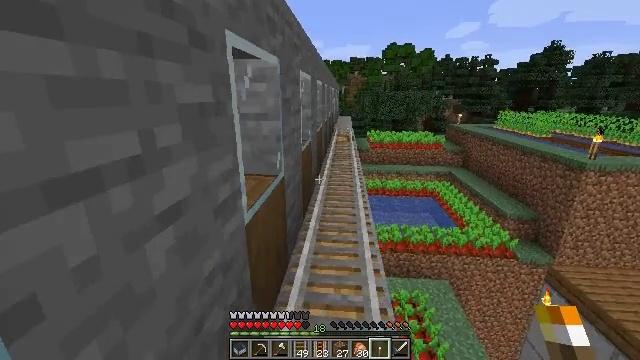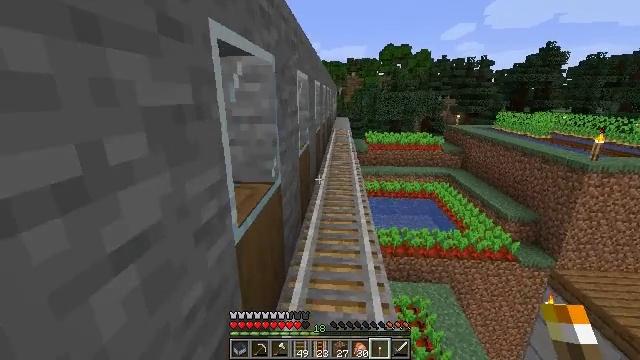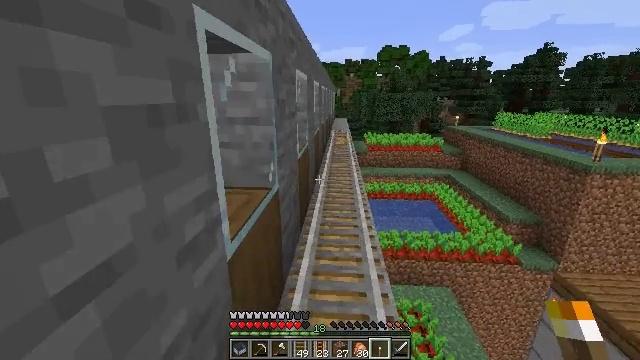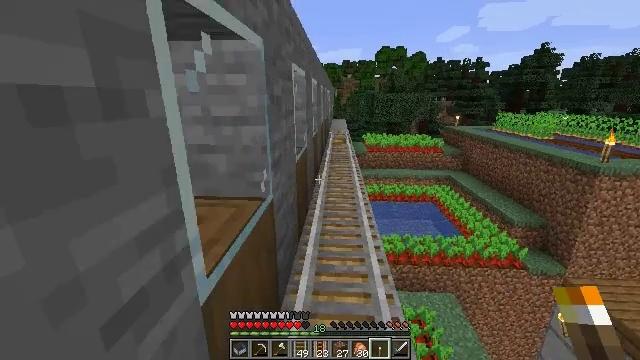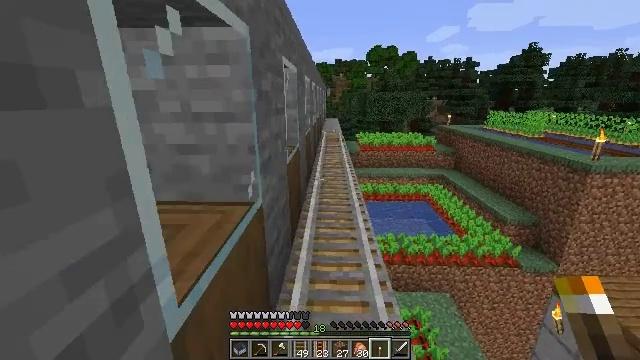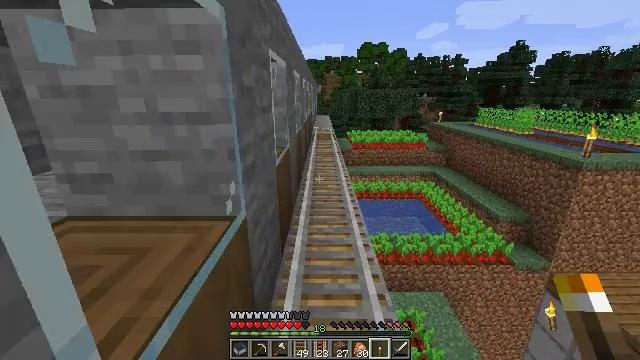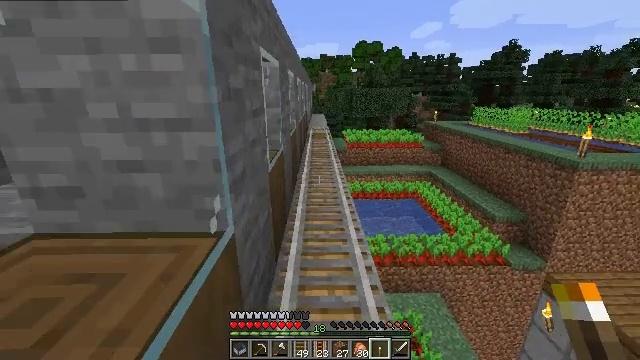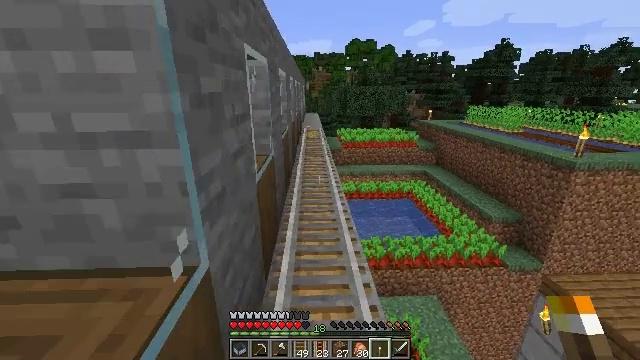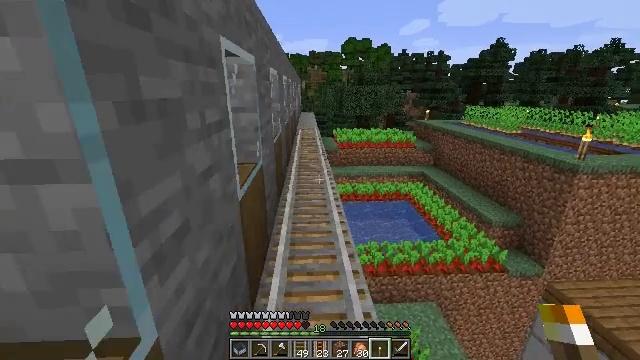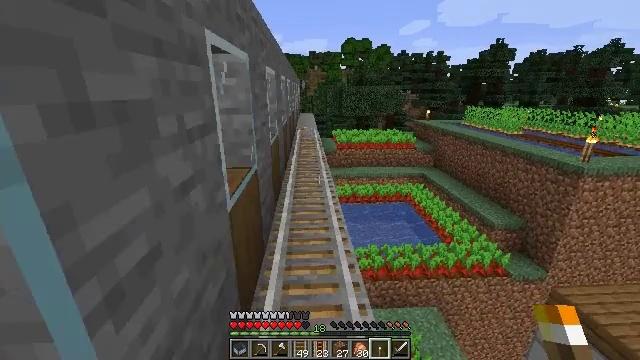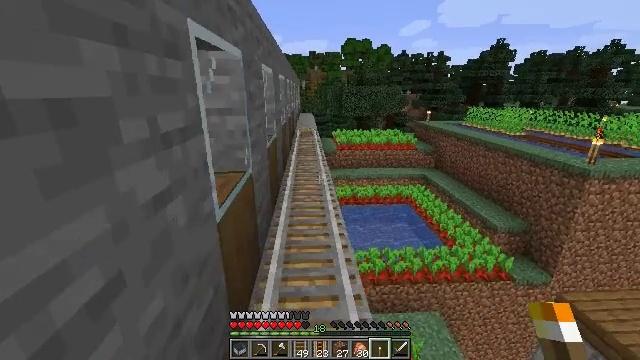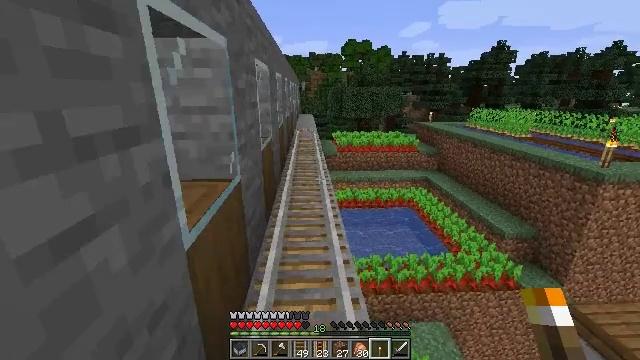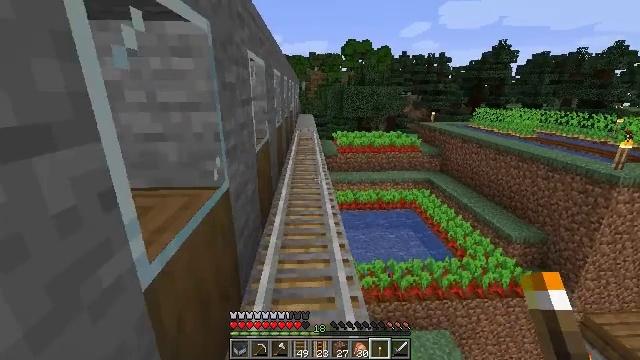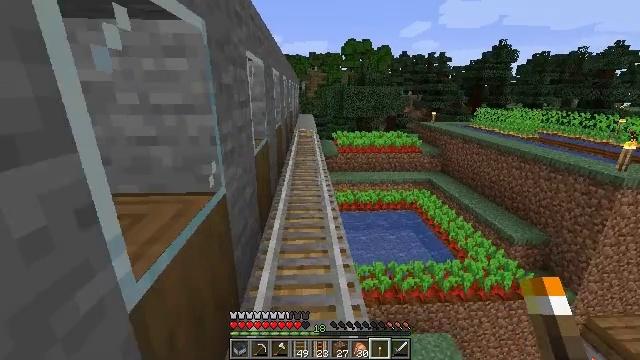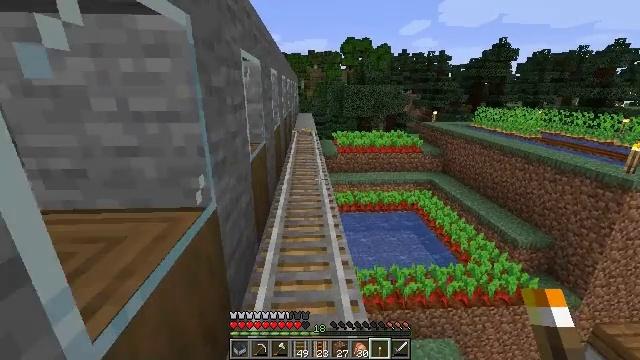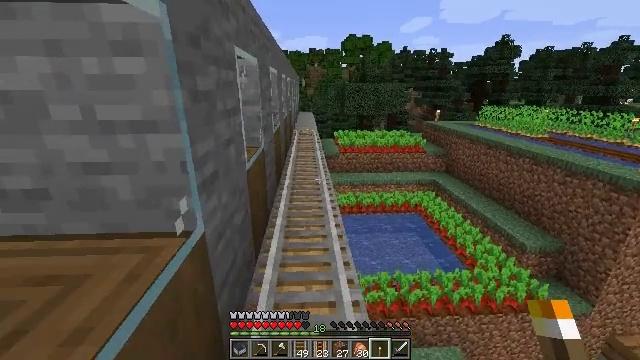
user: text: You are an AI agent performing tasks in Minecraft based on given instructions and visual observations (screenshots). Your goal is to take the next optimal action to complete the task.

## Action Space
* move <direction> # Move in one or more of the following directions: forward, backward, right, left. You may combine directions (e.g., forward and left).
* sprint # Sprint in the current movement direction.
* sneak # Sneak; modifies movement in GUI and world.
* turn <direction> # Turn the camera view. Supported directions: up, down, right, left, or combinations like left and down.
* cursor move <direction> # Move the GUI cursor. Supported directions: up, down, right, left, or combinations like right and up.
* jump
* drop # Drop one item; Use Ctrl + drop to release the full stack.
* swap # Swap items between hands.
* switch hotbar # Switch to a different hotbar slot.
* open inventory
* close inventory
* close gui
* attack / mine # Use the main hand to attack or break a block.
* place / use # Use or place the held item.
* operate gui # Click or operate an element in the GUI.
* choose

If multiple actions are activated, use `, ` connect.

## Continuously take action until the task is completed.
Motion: motion action
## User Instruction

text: Collect rails for building a railway.
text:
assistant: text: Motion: move forward, sprint
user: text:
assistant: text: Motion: move forward
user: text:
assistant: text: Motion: move forward
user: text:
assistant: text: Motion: move forward, turn right
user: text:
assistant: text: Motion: move forward, turn right
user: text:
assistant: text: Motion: move forward, turn right
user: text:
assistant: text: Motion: move forward, turn right
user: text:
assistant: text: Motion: move forward
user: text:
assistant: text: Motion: move forward, sprint
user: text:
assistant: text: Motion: move forward, sprint
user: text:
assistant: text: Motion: move forward, sprint
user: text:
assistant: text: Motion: move forward, sprint
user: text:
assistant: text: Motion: move forward
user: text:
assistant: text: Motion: move forward
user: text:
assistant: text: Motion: move forward
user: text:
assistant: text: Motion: move forward
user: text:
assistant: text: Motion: move forward
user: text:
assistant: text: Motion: move forward
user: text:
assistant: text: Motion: move forward
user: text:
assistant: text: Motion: move forward, sprint
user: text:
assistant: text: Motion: move forward, sprint
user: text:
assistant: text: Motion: move forward, sprint
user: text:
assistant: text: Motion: move forward, sprint
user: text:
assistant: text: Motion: move forward, sprint
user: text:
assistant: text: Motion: move forward
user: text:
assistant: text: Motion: move forward
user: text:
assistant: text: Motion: move forward
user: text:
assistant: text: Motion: move forward
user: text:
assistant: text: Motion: move forward
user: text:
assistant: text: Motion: move forward